Field crop: maize
Growth stage: 1
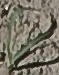
Species: sorghum